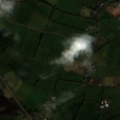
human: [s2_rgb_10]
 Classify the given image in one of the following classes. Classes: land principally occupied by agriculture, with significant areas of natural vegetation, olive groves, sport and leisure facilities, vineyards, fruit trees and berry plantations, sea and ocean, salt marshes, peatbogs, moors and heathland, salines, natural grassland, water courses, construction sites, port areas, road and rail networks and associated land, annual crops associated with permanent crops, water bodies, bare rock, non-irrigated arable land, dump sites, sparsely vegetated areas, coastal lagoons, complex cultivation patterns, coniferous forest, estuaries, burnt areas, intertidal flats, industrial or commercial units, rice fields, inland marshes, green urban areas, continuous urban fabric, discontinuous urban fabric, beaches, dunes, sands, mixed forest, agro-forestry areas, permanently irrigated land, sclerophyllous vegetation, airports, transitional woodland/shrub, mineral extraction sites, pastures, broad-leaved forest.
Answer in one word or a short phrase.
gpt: non-irrigated arable land, pastures, coniferous forest